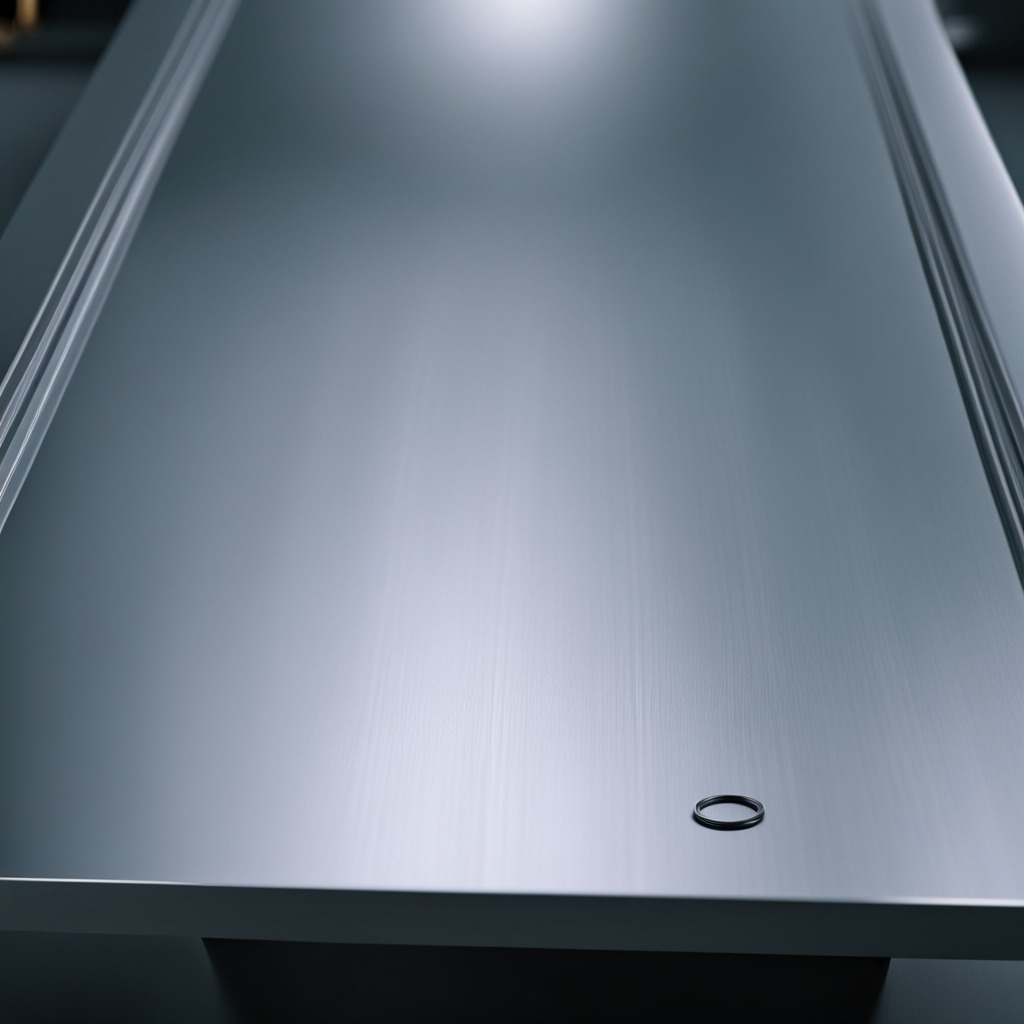
A rubber O-ring is lying on a metal table in a machine shop under fluorescent lights.